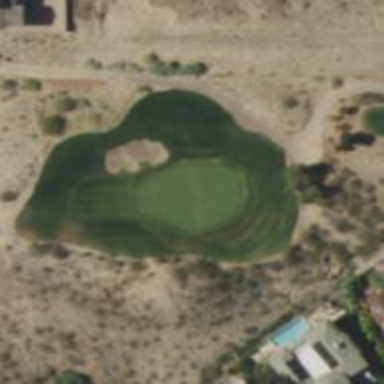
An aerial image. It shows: Golf hole.